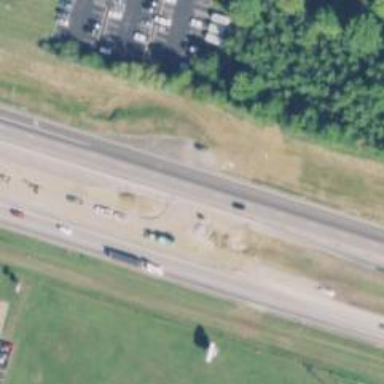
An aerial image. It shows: Trunk link highway.